Question: I have the following query
'''
SELECT table1.*,
table2.status
FROM table1
LEFT JOIN table2 ON table1.transactionid = table2.transactionid
WHERE table2.transactionid IS NULL --Doesn't exist in table2
OR table2.status = 2
'''
It returns me the table1 row if there isn't any row under the same transactionid in table2 or there is a row but it has status = 2 (error)
Now i need to modify it to don't return any table1 rows if there is a row with the same transactionid and status = 1 (completed) in table2
So, there can be multiple error rows but if there is one that is completed then i shouldn't get any result

Thank you
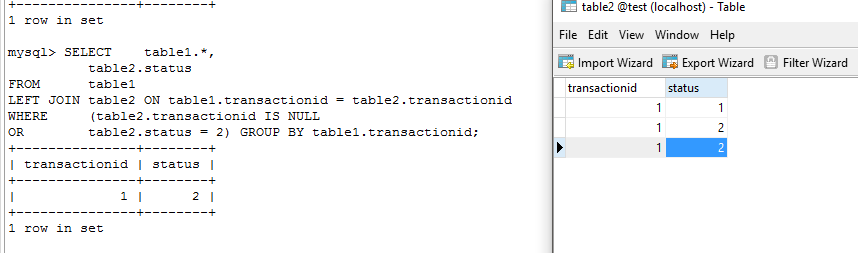
Answer: 'Not exists' comes to mind:
'''
SELECT t1.*
FROM table1 t1
WHERE NOT EXISTS (SELECT 1
FROM table2
WHERE t1.transactionid = t2.transactionid AND
t2.status = 1
);
'''